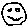
Label: smiley face